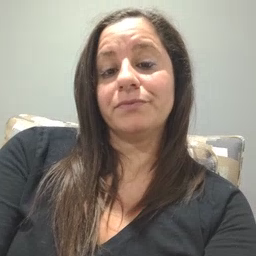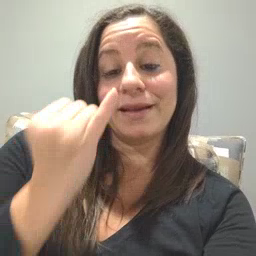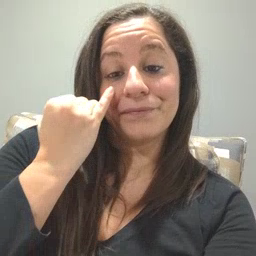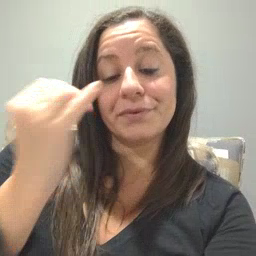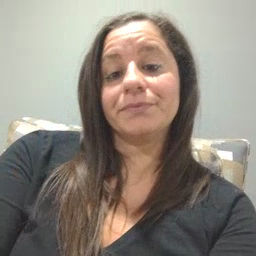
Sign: if